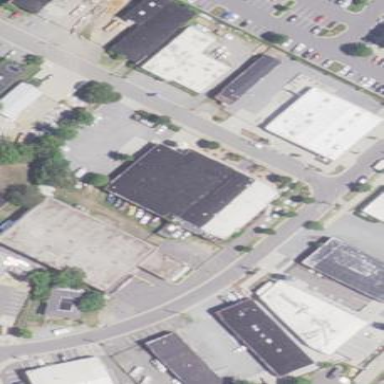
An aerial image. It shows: Building.